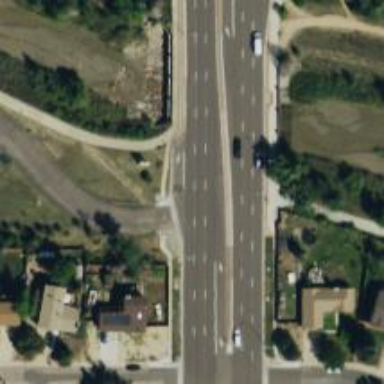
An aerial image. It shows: Unmarked crossing on the road.